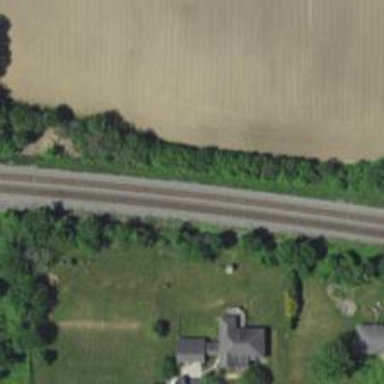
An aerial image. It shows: Railway track.